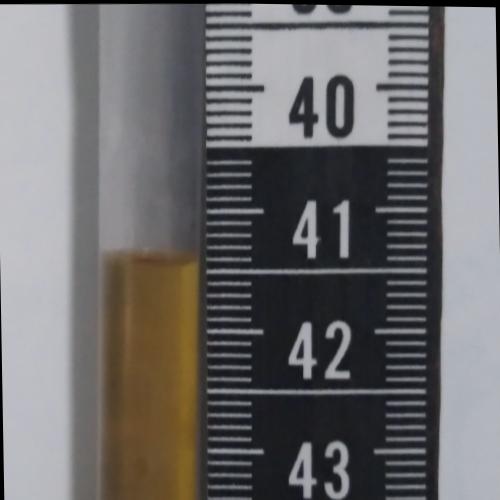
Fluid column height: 41.4 cm